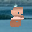
Label: 8